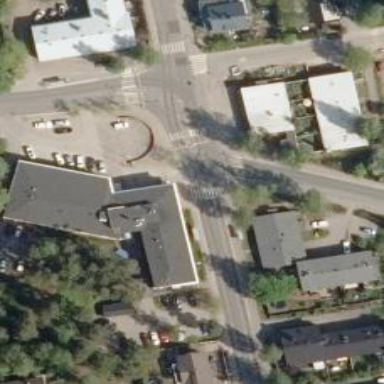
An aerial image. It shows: Uncontrolled road crossing with pedestrian island.